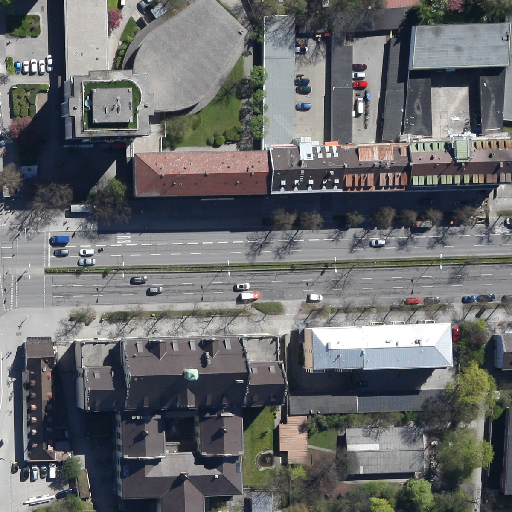
Referring expression: car